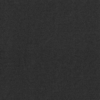
Label: dusty